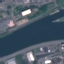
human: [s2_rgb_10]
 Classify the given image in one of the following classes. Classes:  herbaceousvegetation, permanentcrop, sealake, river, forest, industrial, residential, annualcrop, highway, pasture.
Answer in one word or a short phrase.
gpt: River